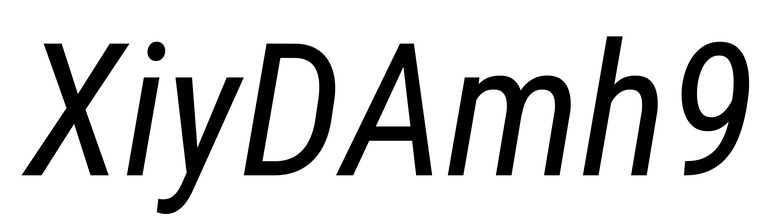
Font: Roboto-Italic_Condensed_Italic